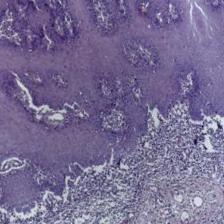
Diagnosis: OSCC